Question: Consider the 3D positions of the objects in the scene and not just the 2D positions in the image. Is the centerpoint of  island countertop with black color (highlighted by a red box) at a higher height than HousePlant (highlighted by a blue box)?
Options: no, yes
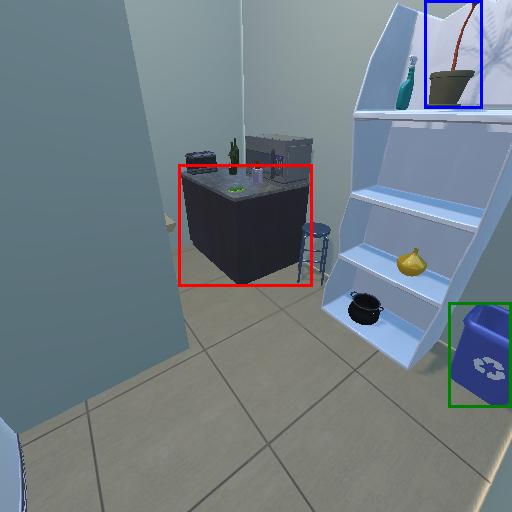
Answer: no